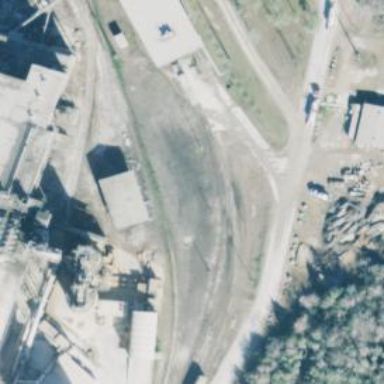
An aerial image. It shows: Railway spur service.